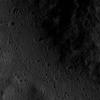
Atmospheric dust classification: not_dusty